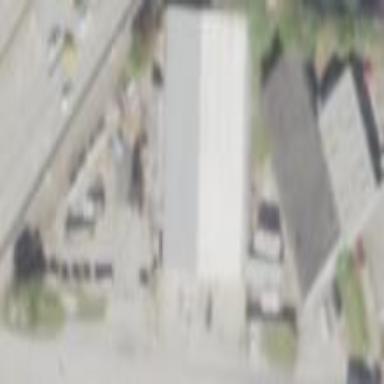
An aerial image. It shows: Industrial area featuring warehouse.